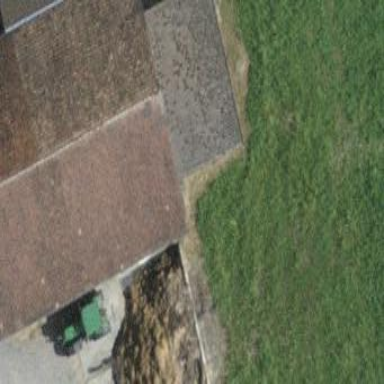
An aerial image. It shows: Farm auxiliary building.